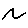
Label: zigzag